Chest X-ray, AP view. Patient: 40 years old, sex F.
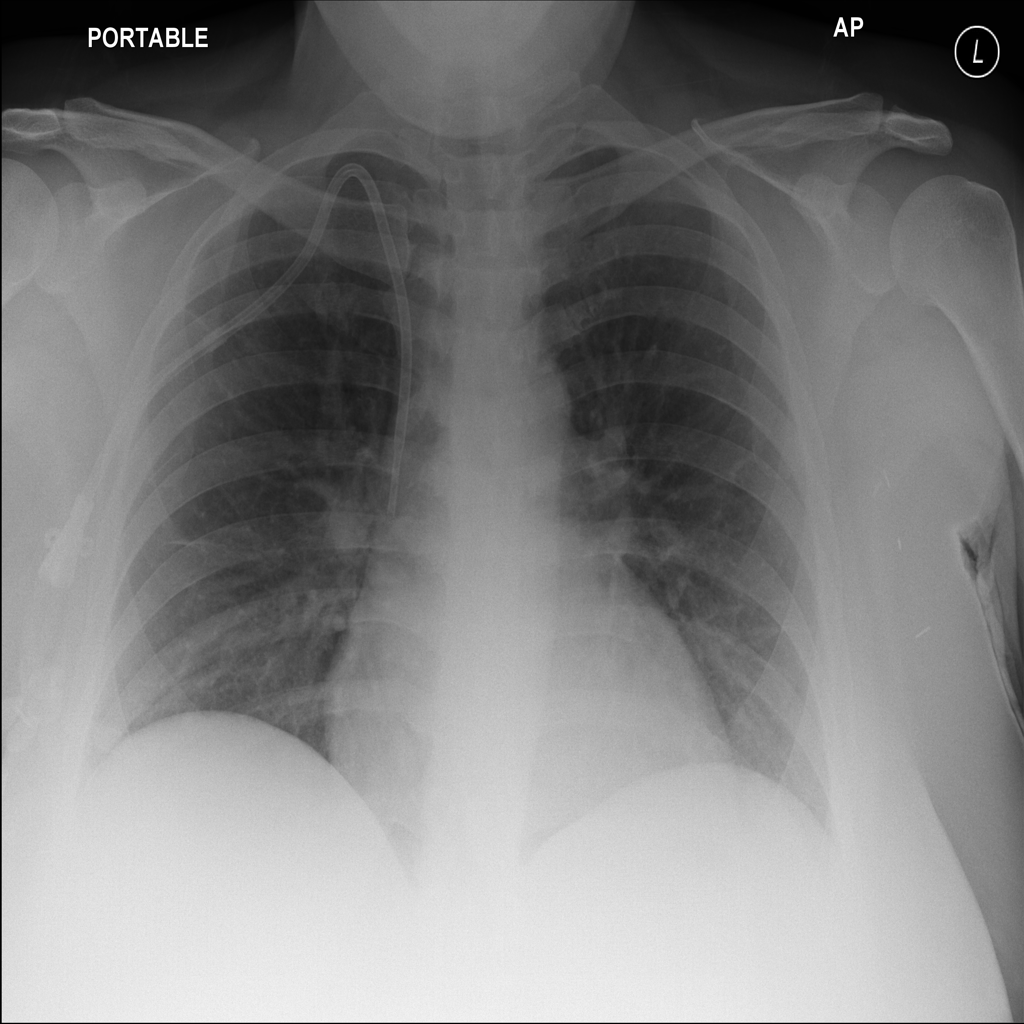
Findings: No Finding